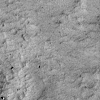
Atmospheric dust classification: not_dusty